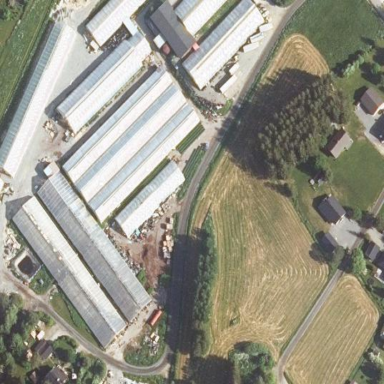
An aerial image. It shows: Greenhouse.